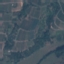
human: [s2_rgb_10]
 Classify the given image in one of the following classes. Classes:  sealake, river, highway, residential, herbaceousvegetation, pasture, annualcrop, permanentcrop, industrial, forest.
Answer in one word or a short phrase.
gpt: PermanentCrop